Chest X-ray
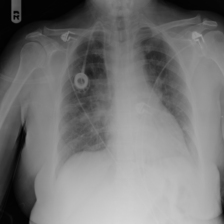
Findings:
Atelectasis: negative
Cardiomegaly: negative
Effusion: negative
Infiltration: negative
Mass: negative
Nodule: negative
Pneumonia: negative
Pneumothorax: negative
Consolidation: negative
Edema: negative
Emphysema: negative
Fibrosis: negative
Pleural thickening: negative
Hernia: negative